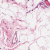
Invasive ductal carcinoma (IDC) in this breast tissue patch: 0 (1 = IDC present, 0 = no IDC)